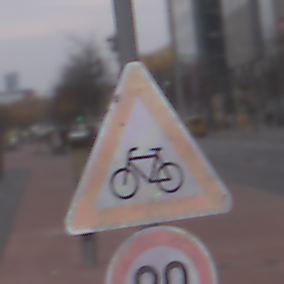
Verkehrszeichen: RadverkehrRechts
Zusatzzeichen unten: Geschwindigkeit80
Umgebung: Outdoor, Urban
Tageszeit: MorningAfternoon
Wetter: Overcast
Licht: Natural
Jahreszeit: NotSpecified
Kontrast: LowContrast